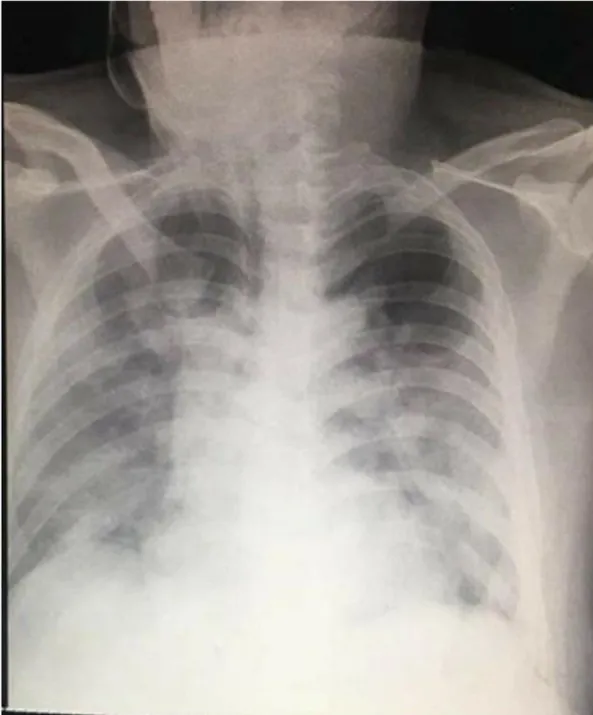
Posteroanterior chest radiograph of patient 2, 27 January 2020 (illness day 10). Hazy infiltrates in both lung fields consistent with pneumonia.
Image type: radiology (x_ray)